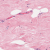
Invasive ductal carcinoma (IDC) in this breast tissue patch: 0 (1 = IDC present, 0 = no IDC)